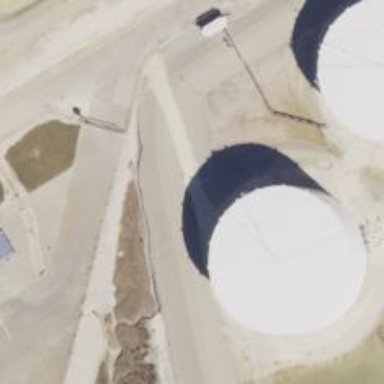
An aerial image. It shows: Storage tank created as man-made structure.